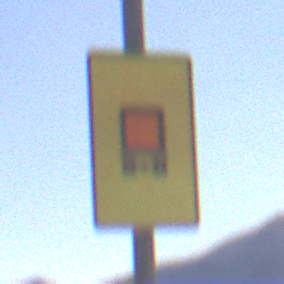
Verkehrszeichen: KennzeichnungspflichtigeFahrzeugeGefaehrlicheGueterOhnePfeilsymbol
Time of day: MorningAfternoon
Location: Outdoor (Nature)
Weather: Clear
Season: NotSpecified
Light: Natural